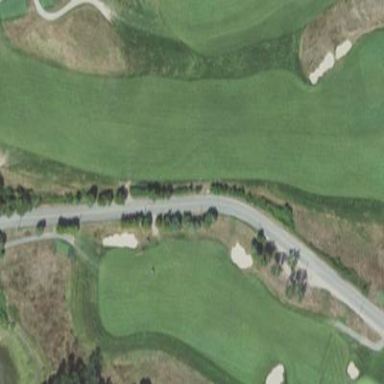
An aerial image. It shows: Golf fairway surrounded by grass.